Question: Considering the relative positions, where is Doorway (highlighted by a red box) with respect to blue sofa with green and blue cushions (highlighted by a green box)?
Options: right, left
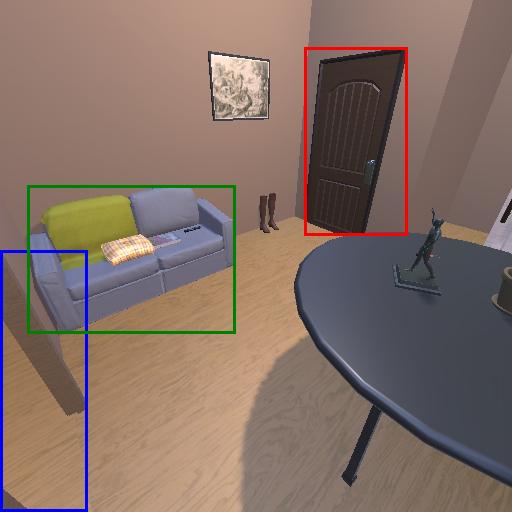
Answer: right